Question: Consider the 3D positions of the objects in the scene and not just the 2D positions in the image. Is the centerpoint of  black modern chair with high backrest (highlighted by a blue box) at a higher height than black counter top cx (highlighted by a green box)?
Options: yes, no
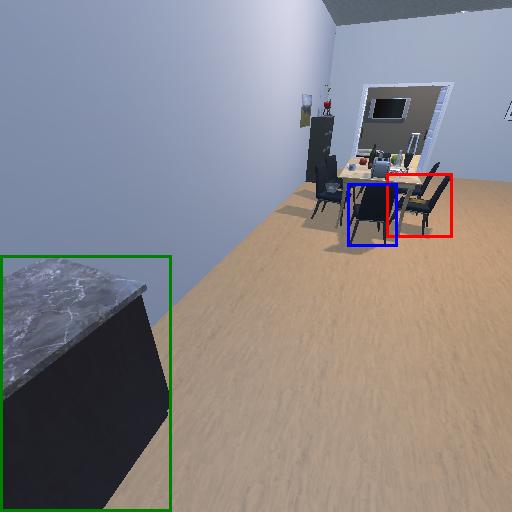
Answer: yes